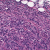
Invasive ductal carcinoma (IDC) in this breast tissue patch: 1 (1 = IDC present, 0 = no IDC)